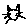
Label: cat